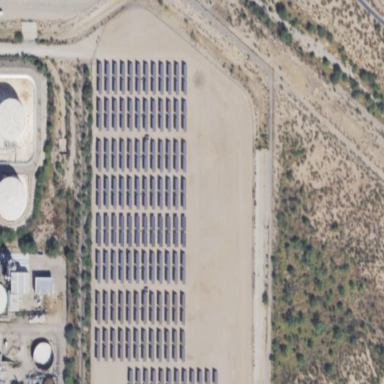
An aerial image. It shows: Solar photovoltaic power plant surrounded by fence.